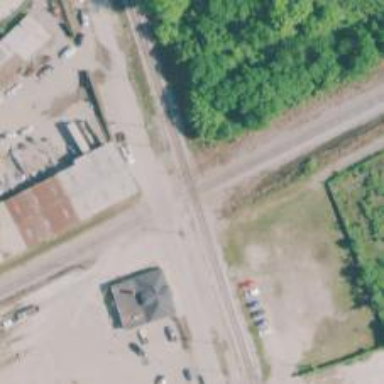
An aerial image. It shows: Railway crossing.